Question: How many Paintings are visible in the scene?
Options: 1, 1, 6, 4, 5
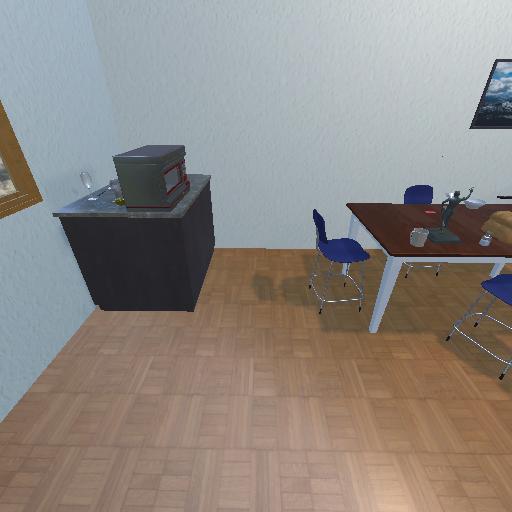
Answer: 1